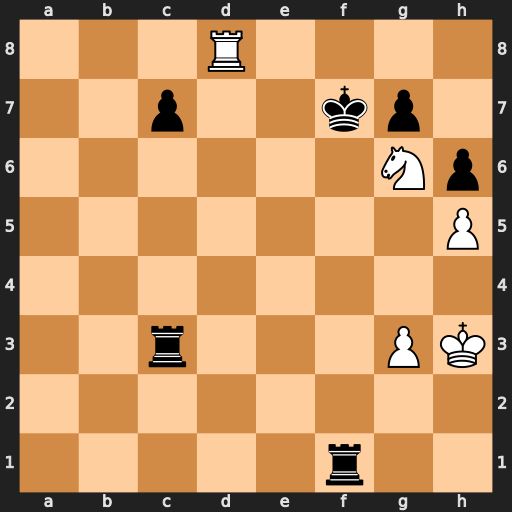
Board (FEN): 3R4/2p2kp1/6Np/7P/8/2r3PK/8/5r2
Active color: w
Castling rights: -
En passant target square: -
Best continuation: Rf8+ Ke6 Rxf1